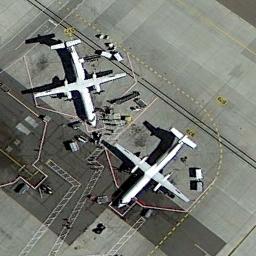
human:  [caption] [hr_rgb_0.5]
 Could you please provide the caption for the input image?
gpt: There are many cars around two airplanes .

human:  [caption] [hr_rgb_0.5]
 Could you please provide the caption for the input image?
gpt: Two planes parked on the airport and some facilities around them .

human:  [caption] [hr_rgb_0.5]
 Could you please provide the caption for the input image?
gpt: Two airplanes were on the airport beside many containers .

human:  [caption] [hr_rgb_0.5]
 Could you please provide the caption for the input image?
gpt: Two aircraft were parked on the ground .

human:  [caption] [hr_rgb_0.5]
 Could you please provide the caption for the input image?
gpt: Two planes are in the marked parking lot .